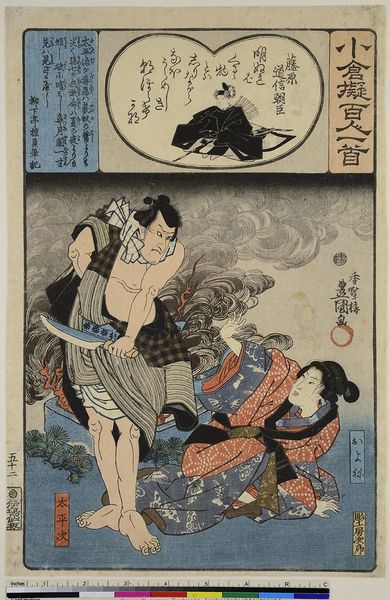
Titel: Der Dichter Fujiwara Michinobu Ason: Oyone and Taheiji, aus der Serie: Ogura Imitationen der einhundert Gedichte von einhundert Dichtern
Künstler: Utagawa Kunisada
Standort: Hamburg
Institution: Museum für Kunst und Gewerbe Hamburg
Schlagwörter: blau, feuer, rot, messer, rauch, holzschnitt, japan, papier, grafik, dichter, schriftzeichen, druckgraphik, druckgrafik, schriftsteller, autor, literatur, bedrohung, gedicht, zeit, farbholzschnitt, kimono, kaligraphie, edo, reproduktionen, dichtkunst, druckerzeugnisse